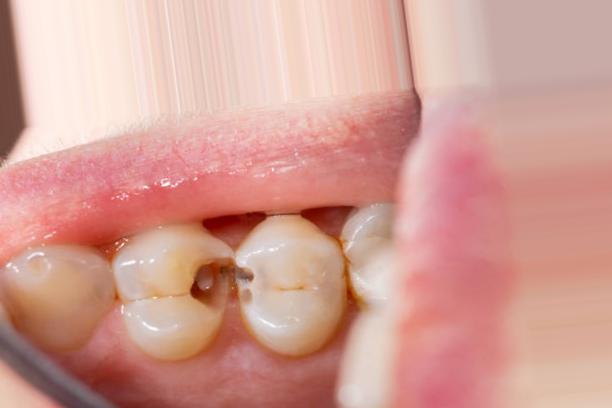
Condition: Caries